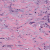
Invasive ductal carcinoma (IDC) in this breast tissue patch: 1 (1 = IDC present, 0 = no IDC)